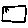
Label: square